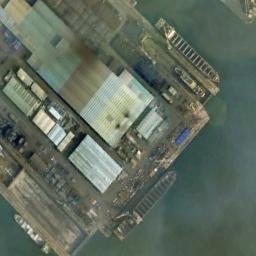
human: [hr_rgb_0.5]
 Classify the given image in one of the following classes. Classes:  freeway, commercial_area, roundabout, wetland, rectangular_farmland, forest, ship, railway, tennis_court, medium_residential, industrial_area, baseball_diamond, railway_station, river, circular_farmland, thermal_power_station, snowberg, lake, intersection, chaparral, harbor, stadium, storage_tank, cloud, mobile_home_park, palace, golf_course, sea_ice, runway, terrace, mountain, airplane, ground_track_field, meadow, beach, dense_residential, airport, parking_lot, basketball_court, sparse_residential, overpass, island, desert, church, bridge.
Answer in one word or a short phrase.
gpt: ship